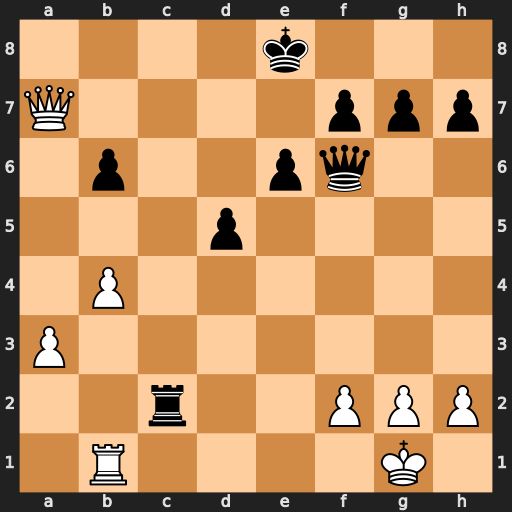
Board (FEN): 4k3/Q4ppp/1p2pq2/3p4/1P6/P7/2r2PPP/1R4K1
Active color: w
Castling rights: -
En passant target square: -
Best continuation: Qa4+ Ke7 Qxc2